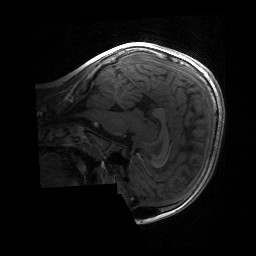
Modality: T1w
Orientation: sagittal
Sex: male
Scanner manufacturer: siemens
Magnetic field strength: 3 T
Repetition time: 1.9 s
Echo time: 0.00243 s